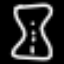
Label: hourglass